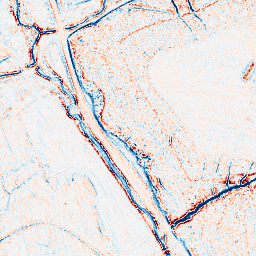
Category: edge_preserving
Decomposition family: anisotropic_diffusion
Decomposition parameters: iterations: 5
kappa: 100
gamma: 0.2
Upsampling method: lanczos
Upsampling parameters: scale: 4
Upsampling scale: 4